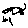
Label: bird